Interaction volume radius: 5 \u00c5
Interaction volume height: 10 \u00c5
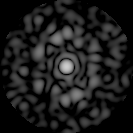
Disorder parameter: 0.7884